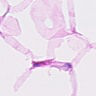
Metastatic tissue present: no